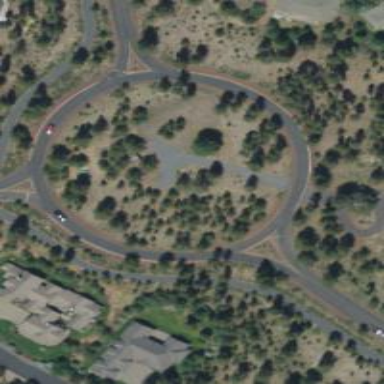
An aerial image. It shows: Tertiary road that leads to roundabout.